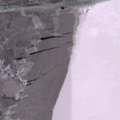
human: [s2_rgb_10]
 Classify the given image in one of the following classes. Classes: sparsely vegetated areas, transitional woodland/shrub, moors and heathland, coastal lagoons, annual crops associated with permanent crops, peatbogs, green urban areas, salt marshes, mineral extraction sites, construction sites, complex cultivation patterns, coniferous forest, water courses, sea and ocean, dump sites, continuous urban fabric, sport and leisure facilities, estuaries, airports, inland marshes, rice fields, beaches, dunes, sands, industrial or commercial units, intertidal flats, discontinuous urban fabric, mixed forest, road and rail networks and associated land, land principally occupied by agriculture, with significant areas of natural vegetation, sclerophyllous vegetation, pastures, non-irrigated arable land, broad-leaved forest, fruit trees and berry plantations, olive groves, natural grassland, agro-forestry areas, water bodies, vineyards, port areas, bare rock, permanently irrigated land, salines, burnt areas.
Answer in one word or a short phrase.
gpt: sea and ocean